Field crop: tomato
Growth stage: 2
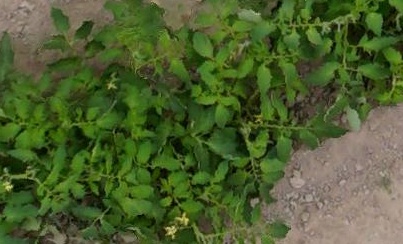
Species: tomato